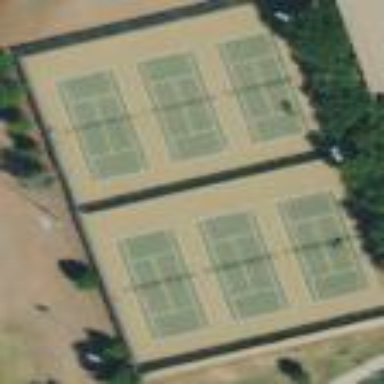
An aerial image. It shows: Tennis court in leisure pitch.